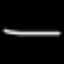
Label: line